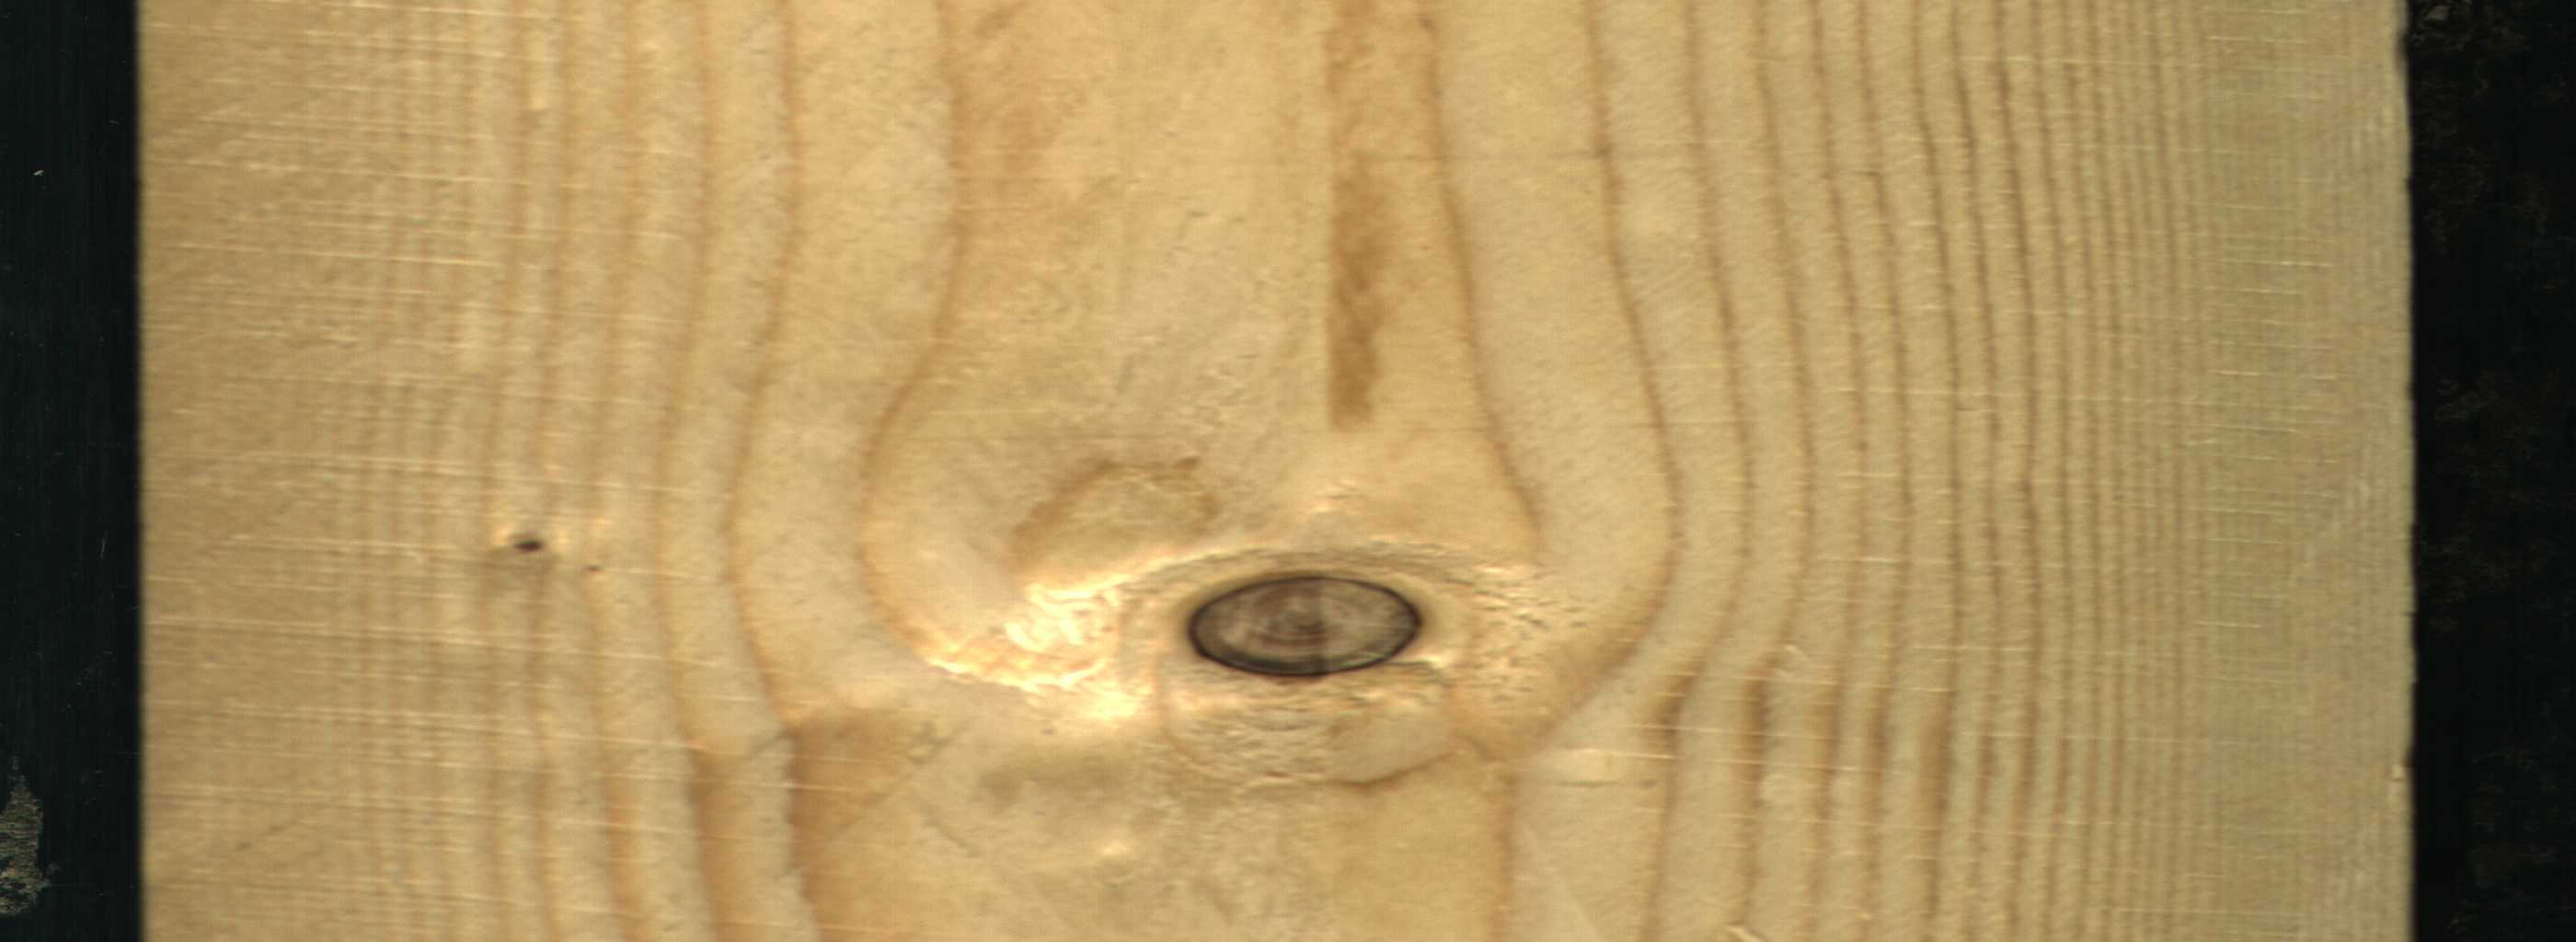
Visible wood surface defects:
Dead_Knot
Live_Knot